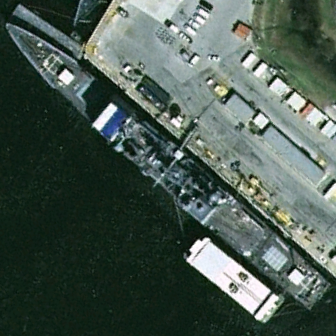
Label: cruiser